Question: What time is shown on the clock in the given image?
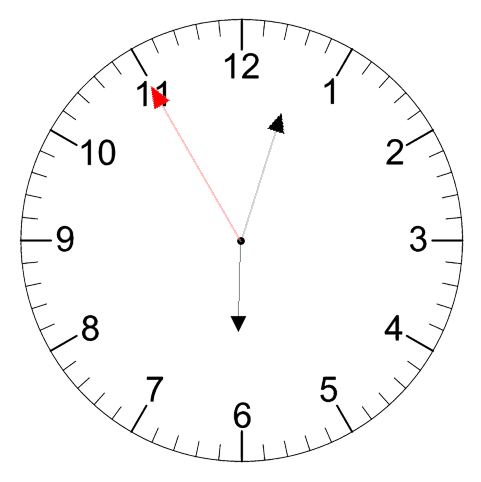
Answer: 06:02:55